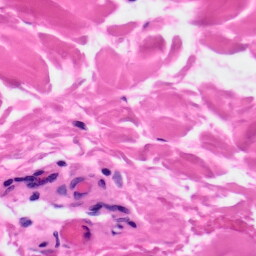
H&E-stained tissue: Skin